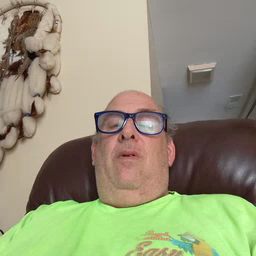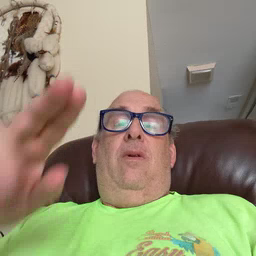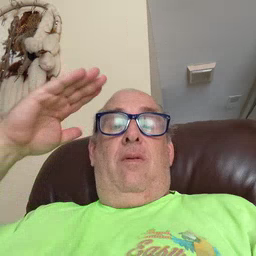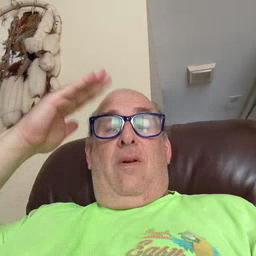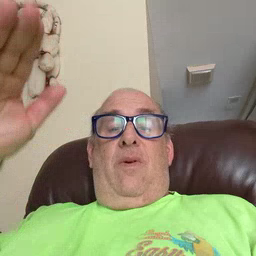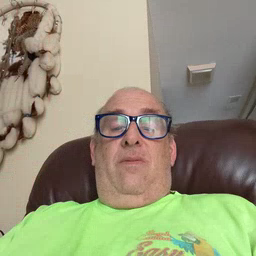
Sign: hello